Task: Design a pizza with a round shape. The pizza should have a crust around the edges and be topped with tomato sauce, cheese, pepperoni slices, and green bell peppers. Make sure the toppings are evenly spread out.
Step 71:
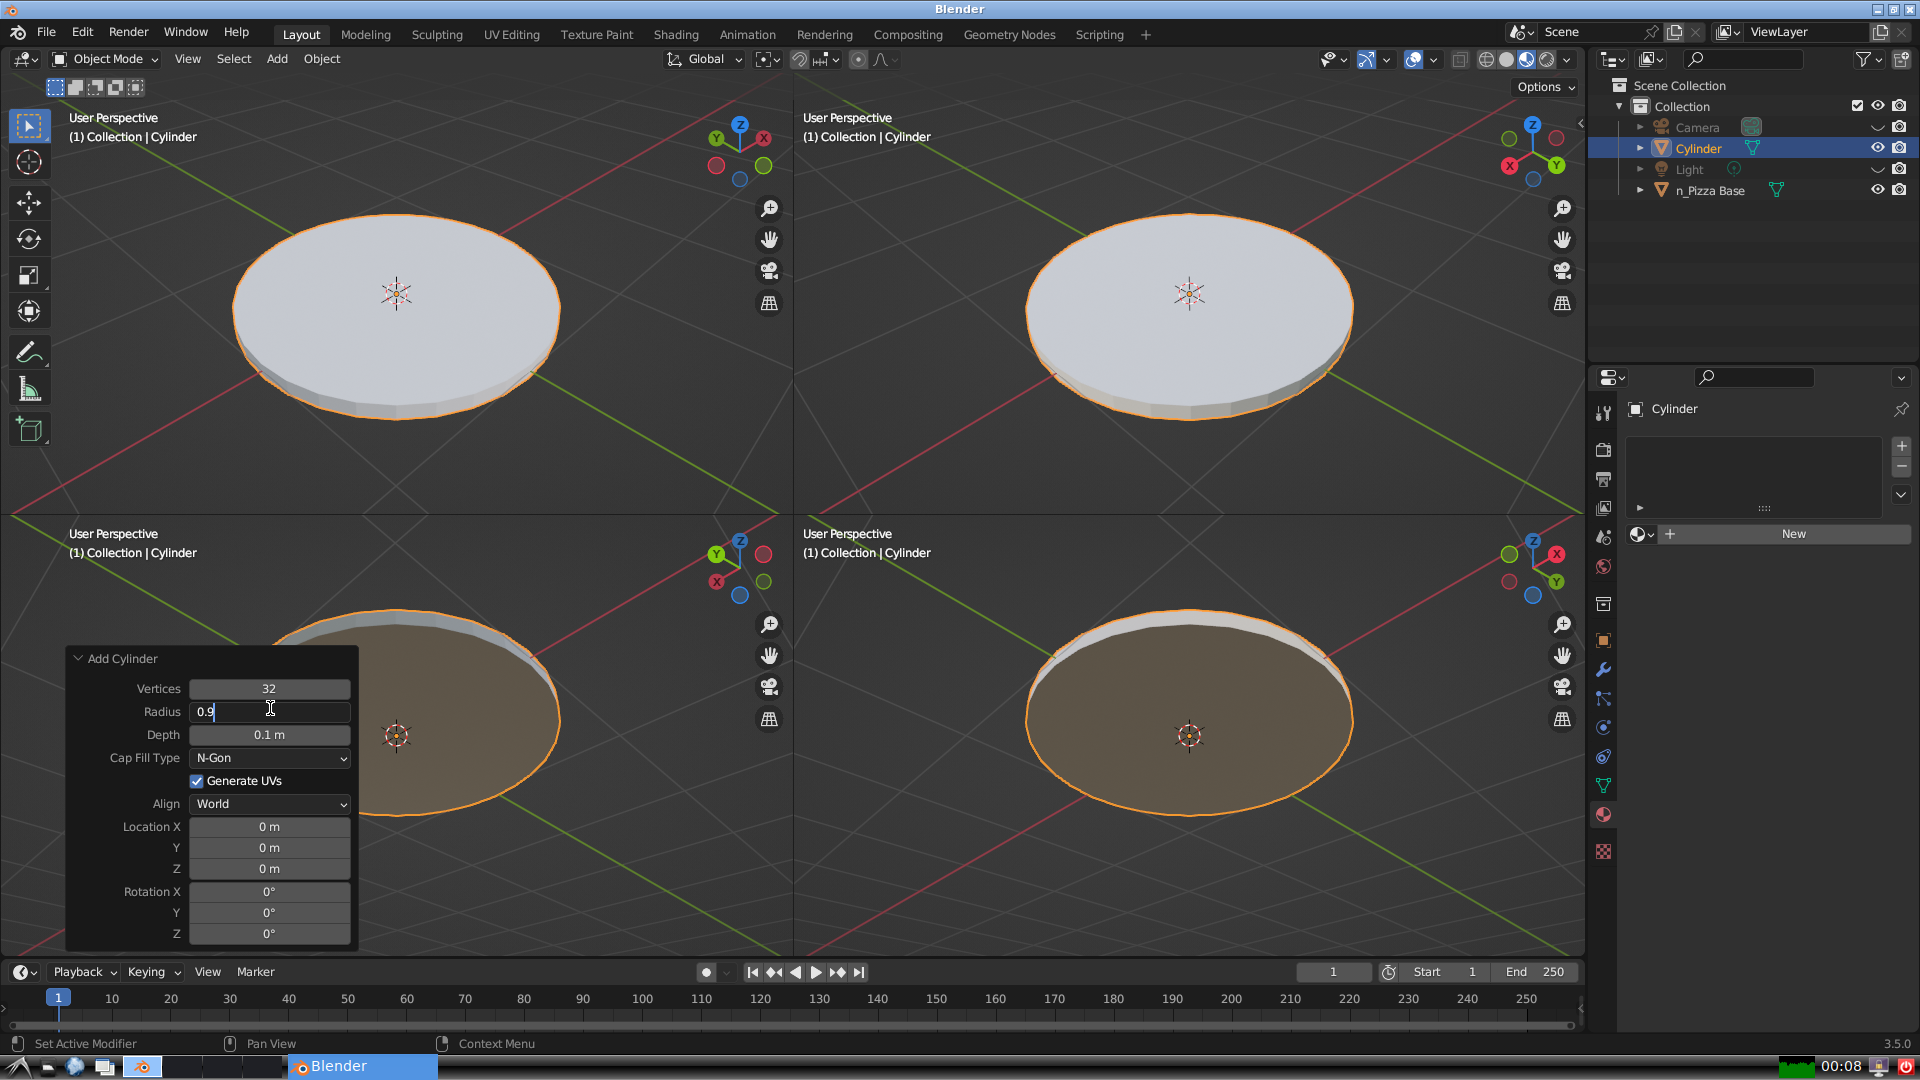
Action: {"key_press": ['Return']}